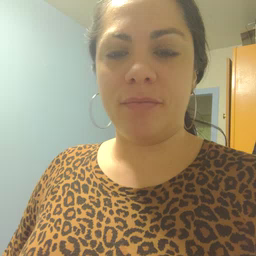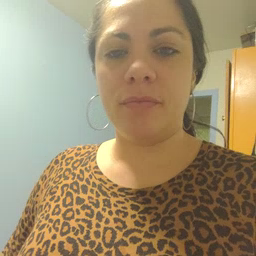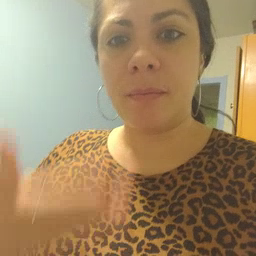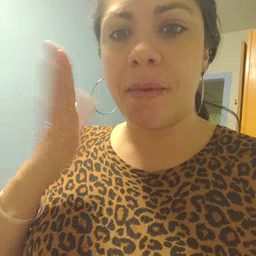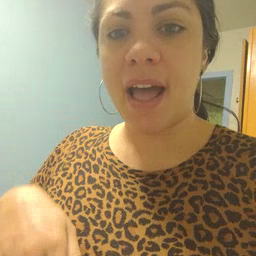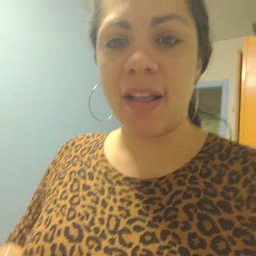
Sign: bad